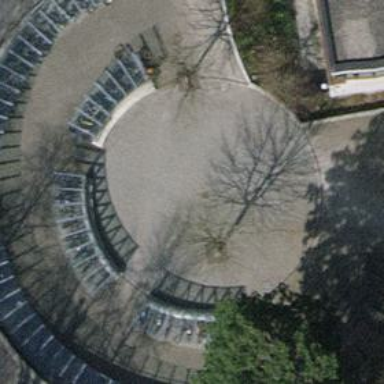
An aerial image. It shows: Bicycle parking area.